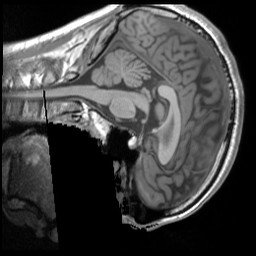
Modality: T1w
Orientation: sagittal
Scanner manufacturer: siemens
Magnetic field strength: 3 T
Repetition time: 1.9 s
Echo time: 0.00267 s